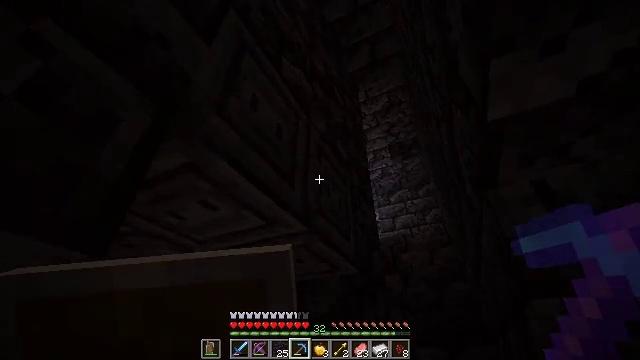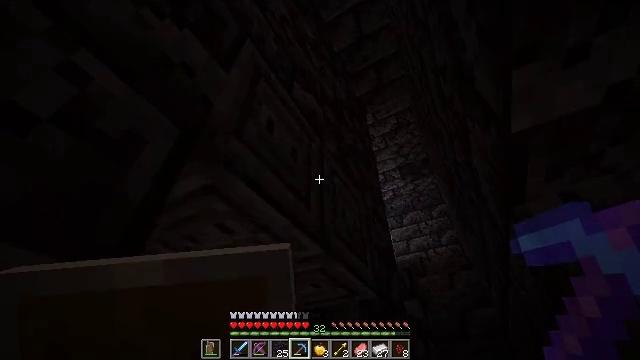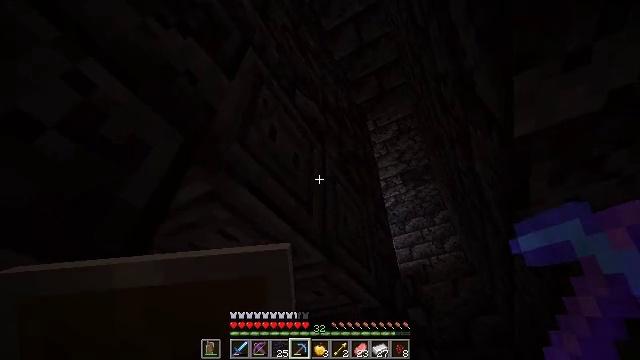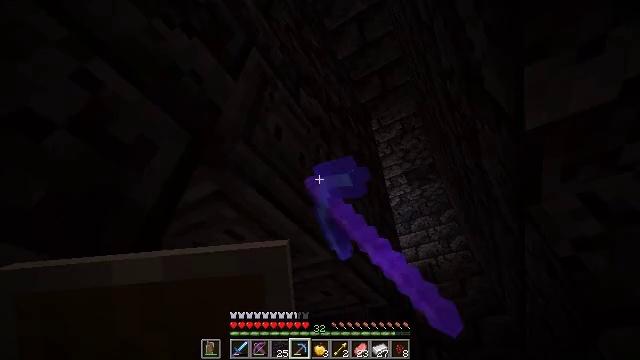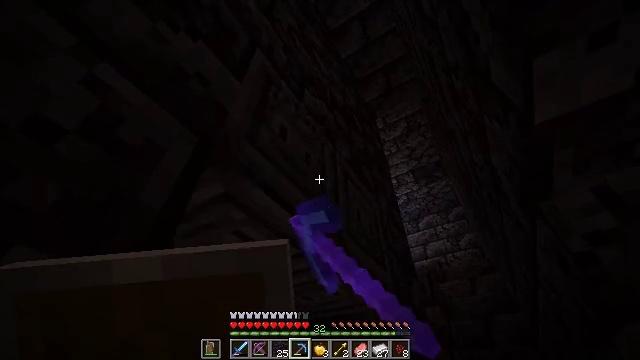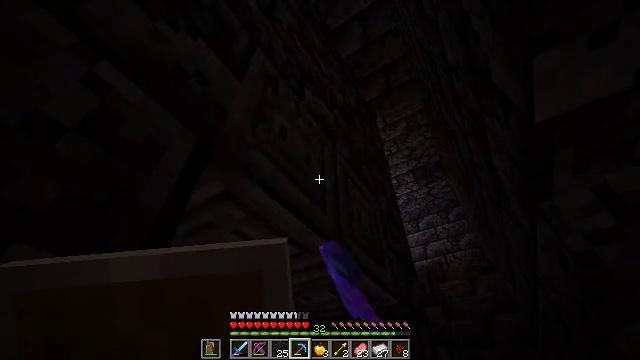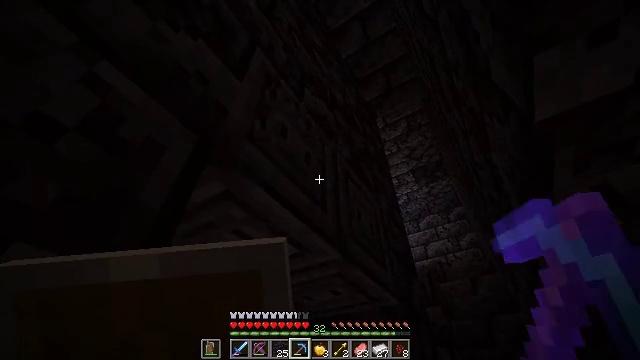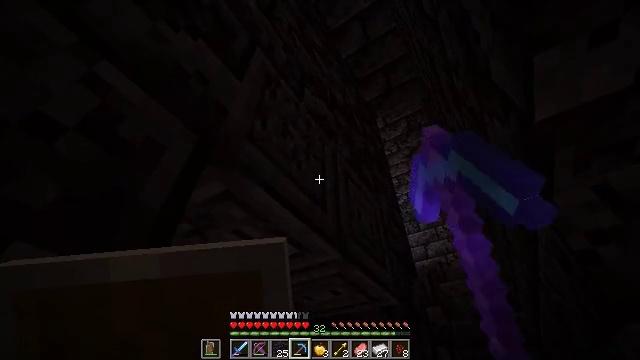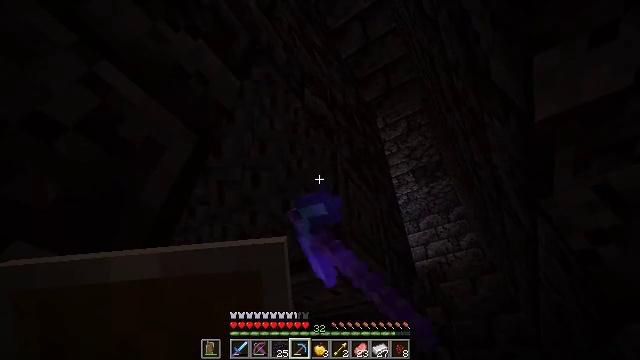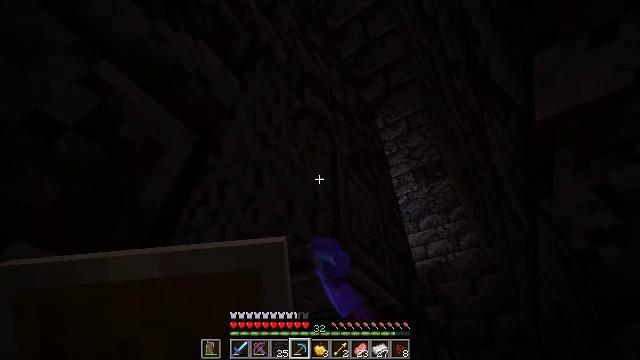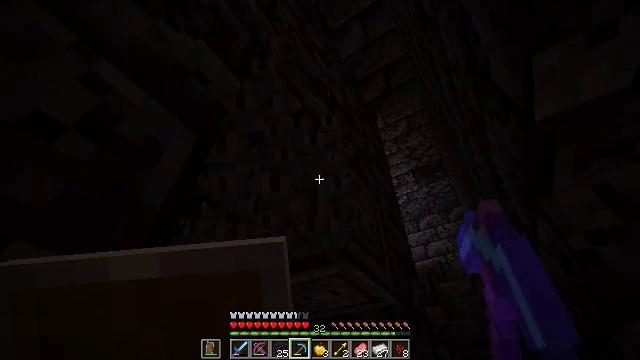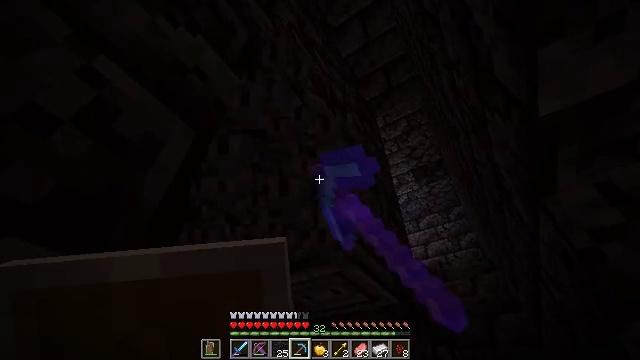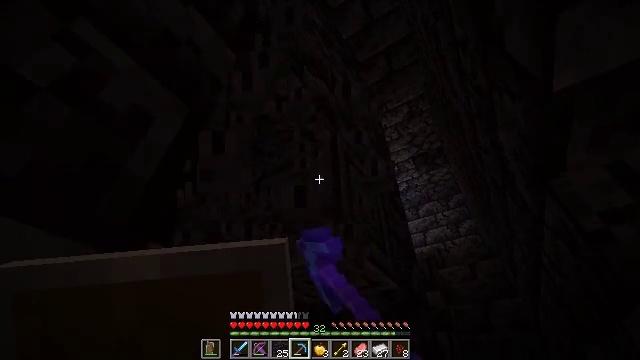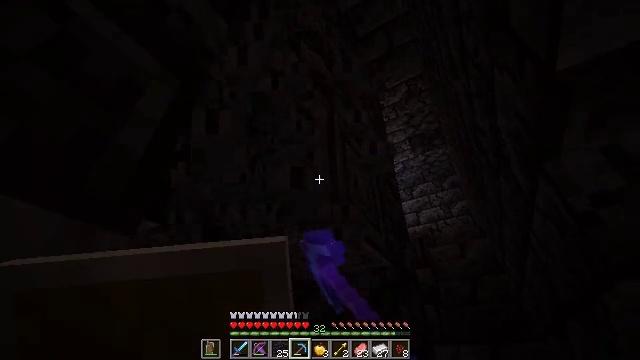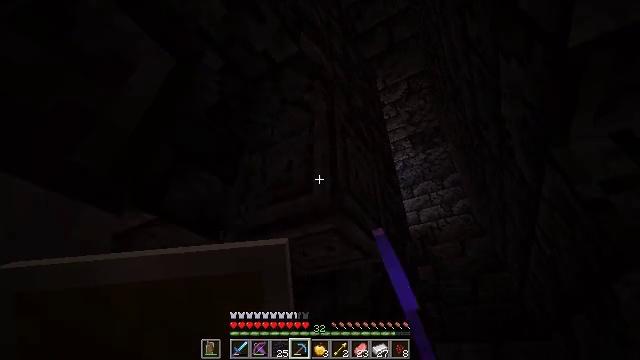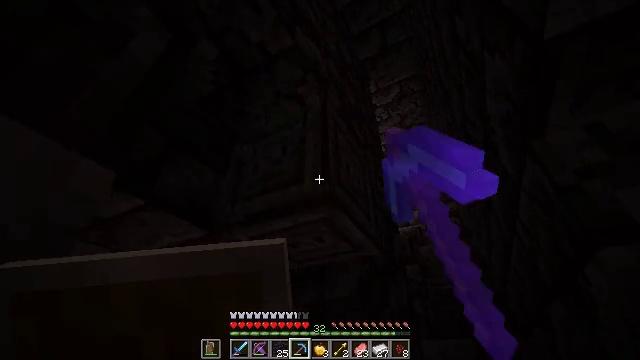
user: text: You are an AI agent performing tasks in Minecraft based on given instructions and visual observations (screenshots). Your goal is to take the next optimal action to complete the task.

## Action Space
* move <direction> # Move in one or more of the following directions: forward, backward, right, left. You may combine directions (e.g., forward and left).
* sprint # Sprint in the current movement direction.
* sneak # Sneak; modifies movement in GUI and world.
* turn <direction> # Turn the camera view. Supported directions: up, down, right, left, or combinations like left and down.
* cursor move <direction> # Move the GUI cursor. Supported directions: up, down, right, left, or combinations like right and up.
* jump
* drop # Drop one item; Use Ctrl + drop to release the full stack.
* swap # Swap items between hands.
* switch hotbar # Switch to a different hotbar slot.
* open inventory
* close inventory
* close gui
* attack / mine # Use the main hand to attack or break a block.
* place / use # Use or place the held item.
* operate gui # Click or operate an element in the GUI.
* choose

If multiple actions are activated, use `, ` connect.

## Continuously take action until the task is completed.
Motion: motion action
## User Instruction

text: Attack the chiseled polished blackstone to gather it.
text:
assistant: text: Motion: sneak, turn left and up
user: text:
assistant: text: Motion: sneak, turn up, attack / mine
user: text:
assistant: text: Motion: sneak, turn left, attack / mine
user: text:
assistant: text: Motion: sneak, turn left, attack / mine
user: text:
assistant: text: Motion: sneak, attack / mine
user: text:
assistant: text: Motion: sneak, attack / mine
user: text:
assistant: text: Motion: sneak, attack / mine
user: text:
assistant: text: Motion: sneak, attack / mine
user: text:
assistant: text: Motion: sneak, attack / mine
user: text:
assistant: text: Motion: sneak, attack / mine
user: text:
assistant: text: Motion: move forward, sneak, attack / mine
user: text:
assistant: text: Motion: move forward, sneak, turn down, attack / mine
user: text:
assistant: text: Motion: move forward, sneak, turn right and down, attack / mine
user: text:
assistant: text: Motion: sneak, attack / mine
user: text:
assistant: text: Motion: sneak, turn right, attack / mine
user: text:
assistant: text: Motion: sneak, turn right, attack / mine
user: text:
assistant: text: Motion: sneak, attack / mine
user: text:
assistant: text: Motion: sneak, attack / mine
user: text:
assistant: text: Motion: sneak, attack / mine
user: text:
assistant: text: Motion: sneak, attack / mine
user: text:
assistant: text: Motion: sneak, attack / mine
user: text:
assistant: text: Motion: sneak, attack / mine
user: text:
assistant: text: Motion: sneak, attack / mine
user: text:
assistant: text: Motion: sneak, attack / mine